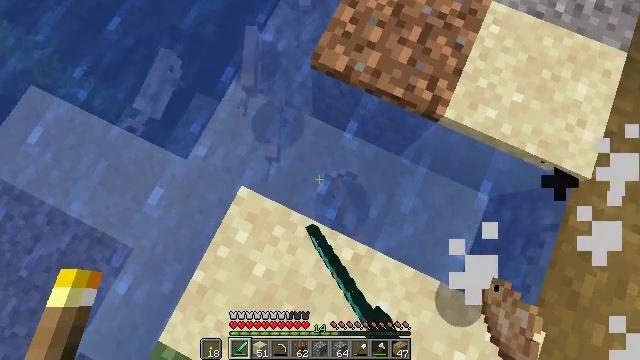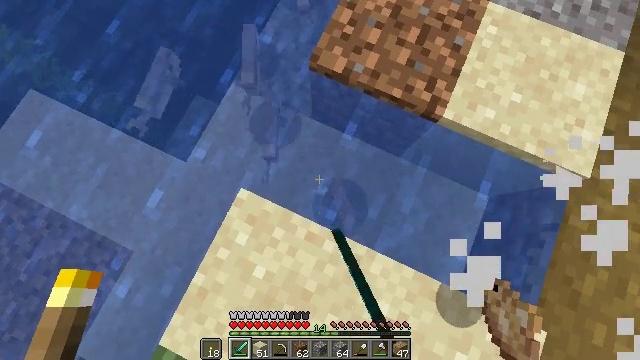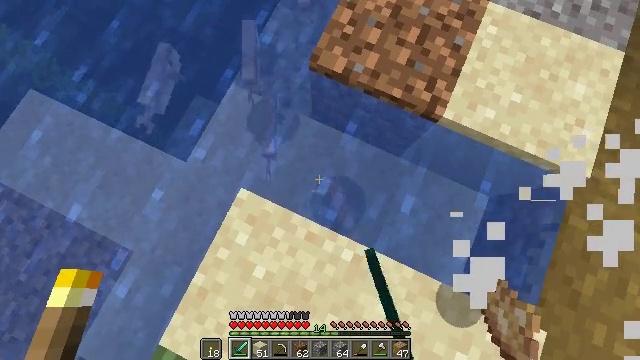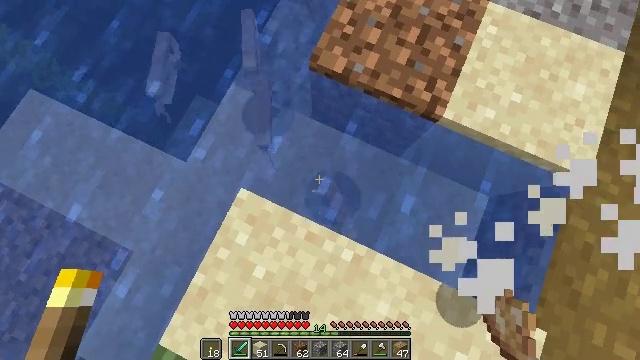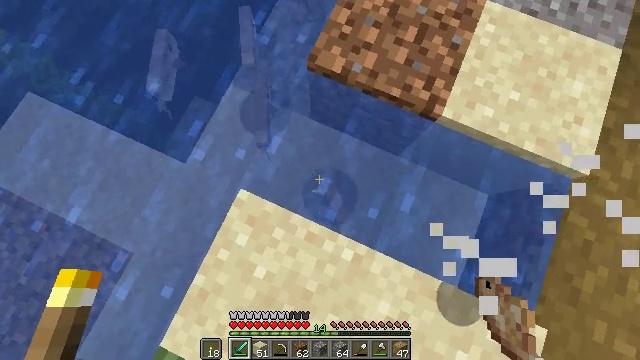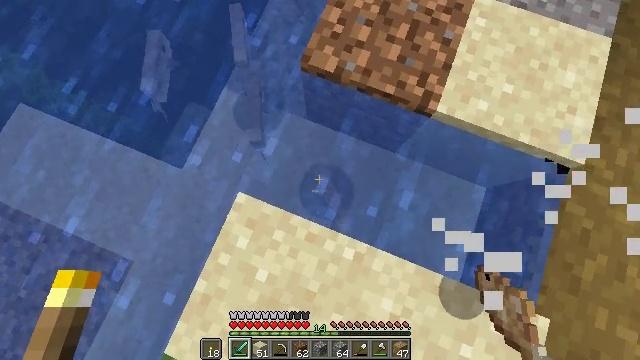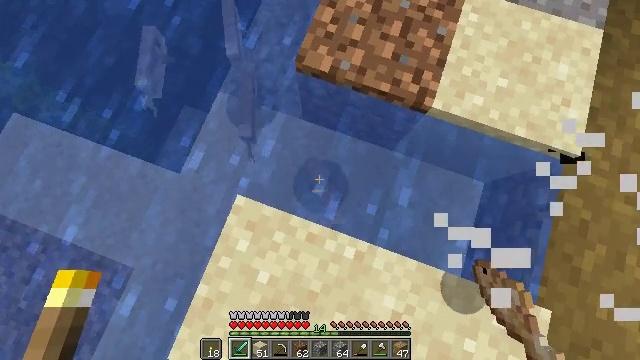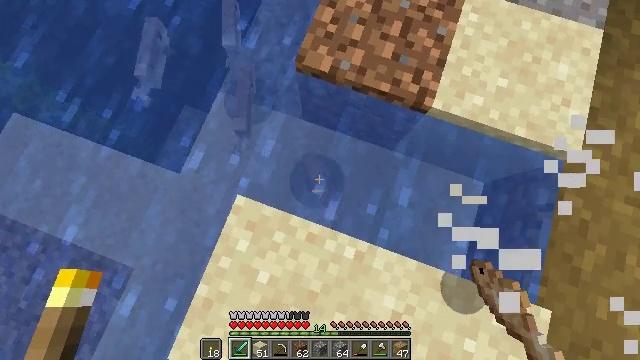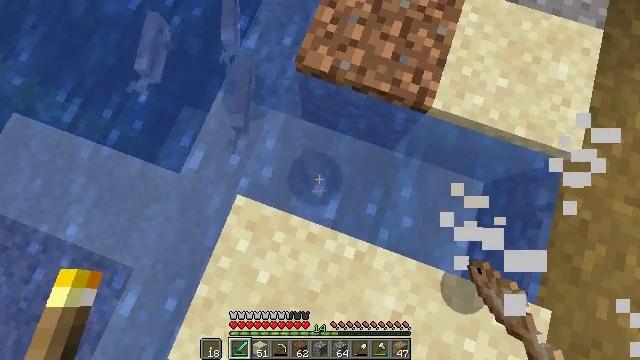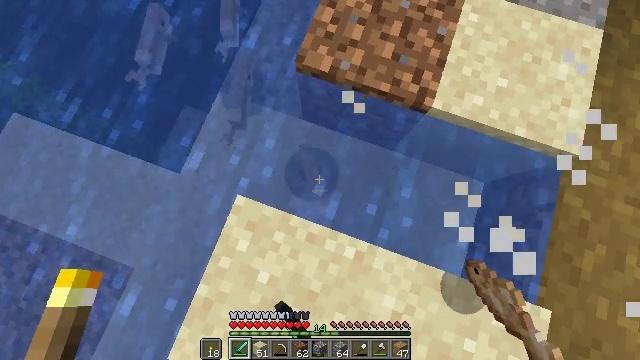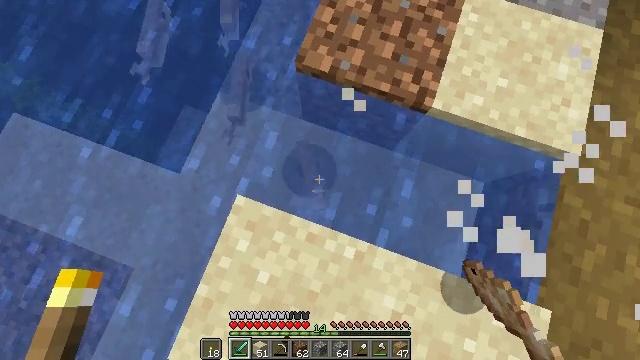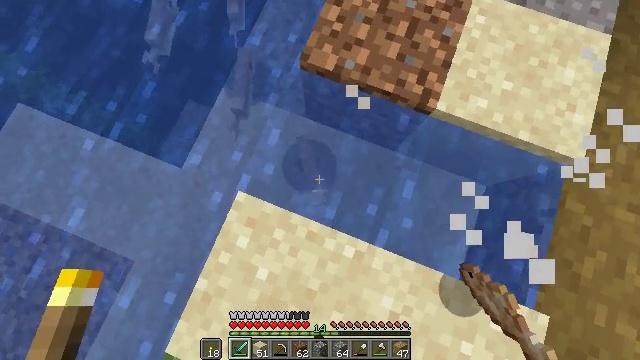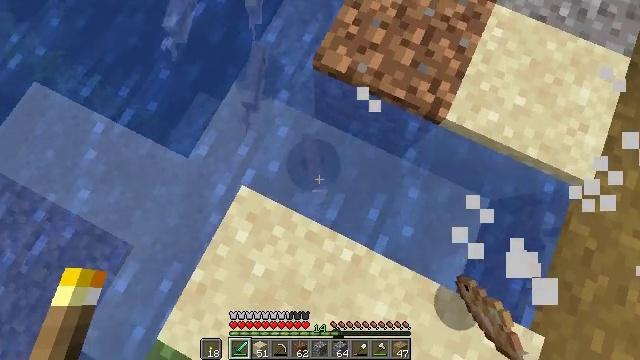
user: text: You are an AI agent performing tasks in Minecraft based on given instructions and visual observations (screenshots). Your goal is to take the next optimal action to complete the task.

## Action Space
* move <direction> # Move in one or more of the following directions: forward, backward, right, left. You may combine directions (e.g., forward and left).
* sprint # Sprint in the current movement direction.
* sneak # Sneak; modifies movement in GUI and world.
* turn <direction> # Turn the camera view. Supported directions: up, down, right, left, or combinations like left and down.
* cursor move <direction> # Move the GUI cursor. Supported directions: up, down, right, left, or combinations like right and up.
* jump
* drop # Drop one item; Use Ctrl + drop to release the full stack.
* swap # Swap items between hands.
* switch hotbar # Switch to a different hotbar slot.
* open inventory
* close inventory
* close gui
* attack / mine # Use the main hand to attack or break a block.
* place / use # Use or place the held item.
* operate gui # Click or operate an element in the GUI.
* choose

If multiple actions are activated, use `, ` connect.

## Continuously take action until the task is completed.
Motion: motion action
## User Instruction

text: Hunt fish.
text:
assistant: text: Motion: no_op
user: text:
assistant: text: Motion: no_op
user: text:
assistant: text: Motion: no_op
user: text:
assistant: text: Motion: no_op
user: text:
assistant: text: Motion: turn right
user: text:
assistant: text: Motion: turn right
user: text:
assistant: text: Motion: no_op
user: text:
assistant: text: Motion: attack / mine
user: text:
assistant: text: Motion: attack / mine
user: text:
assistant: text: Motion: attack / mine
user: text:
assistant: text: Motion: turn left, attack / mine
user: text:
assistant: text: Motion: turn left, attack / mine
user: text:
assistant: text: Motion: no_op